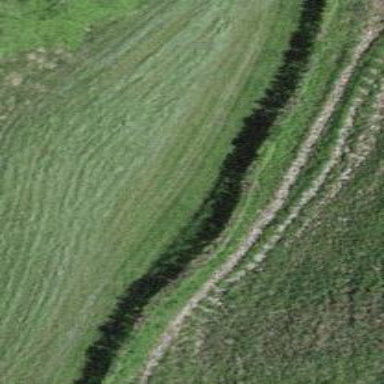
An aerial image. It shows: Hedge acting as barrier.